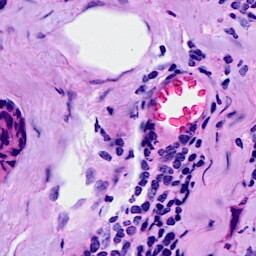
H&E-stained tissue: Breast